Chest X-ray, AP view. Patient: 54 years old, sex M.
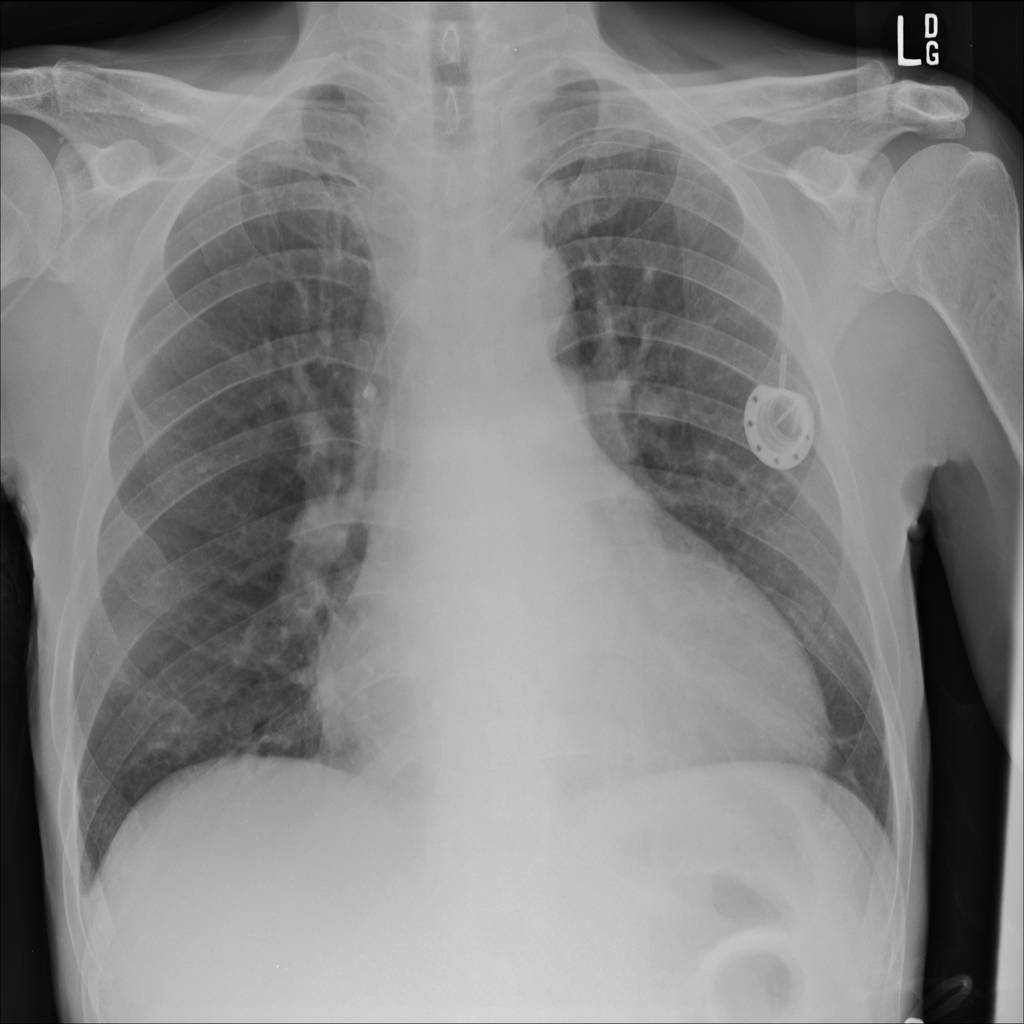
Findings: Cardiomegaly